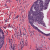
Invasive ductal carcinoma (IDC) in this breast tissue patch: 0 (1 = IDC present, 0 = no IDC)